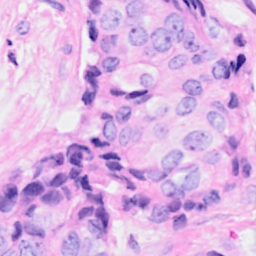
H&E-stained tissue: Breast